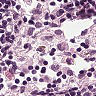
Metastatic tissue present: no